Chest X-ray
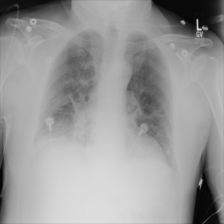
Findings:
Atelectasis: positive
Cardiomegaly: negative
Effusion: negative
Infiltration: negative
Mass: negative
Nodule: negative
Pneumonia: negative
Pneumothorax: negative
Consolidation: negative
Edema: negative
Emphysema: negative
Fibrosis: negative
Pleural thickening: negative
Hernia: negative